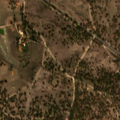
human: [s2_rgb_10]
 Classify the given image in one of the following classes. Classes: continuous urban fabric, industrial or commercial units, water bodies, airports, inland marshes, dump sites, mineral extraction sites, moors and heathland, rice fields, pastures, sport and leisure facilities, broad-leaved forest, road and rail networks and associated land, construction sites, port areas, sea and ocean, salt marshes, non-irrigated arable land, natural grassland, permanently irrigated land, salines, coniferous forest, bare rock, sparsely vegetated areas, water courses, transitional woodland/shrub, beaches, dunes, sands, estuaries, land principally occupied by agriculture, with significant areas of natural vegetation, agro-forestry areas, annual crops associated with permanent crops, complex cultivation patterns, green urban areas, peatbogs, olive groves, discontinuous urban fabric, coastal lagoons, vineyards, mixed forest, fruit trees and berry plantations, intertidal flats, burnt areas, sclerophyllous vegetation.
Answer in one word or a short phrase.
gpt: non-irrigated arable land, agro-forestry areas, transitional woodland/shrub